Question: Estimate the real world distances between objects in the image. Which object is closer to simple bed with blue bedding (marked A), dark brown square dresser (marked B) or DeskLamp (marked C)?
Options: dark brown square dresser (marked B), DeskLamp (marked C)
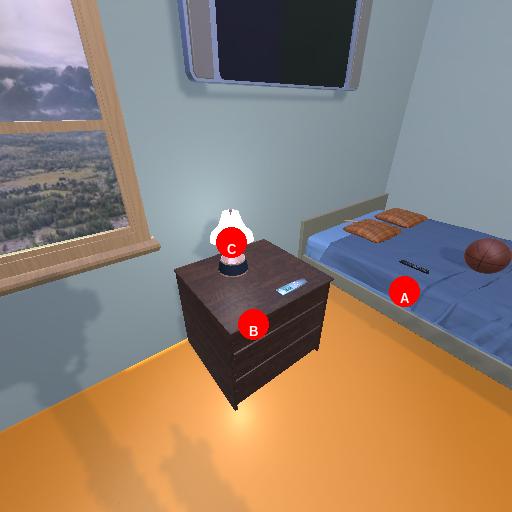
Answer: dark brown square dresser (marked B)